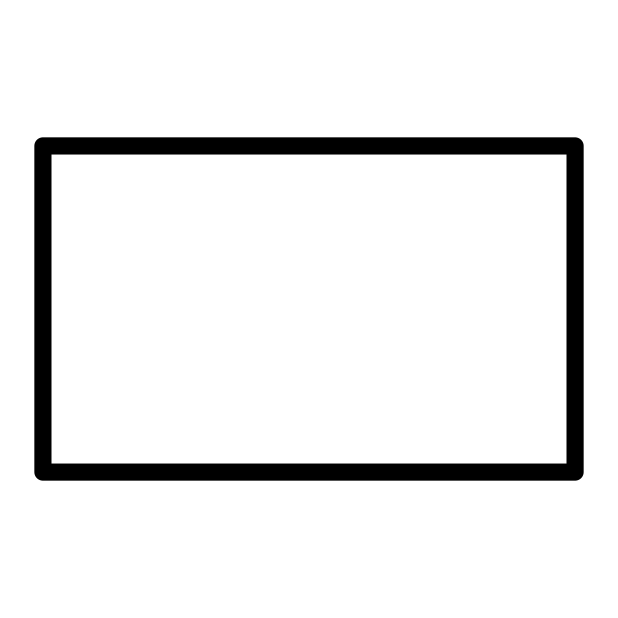
white rectangle